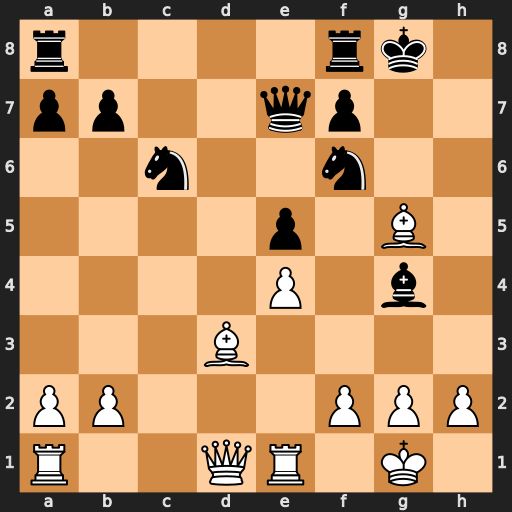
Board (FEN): r4rk1/pp2qp2/2n2n2/4p1B1/4P1b1/3B4/PP3PPP/R2QR1K1
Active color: w
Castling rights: -
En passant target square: -
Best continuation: Bxf6 Qe6 f3 Qxf6 fxg4